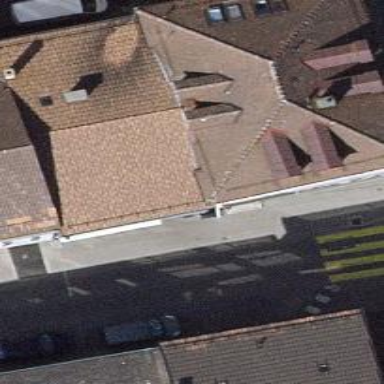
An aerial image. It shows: Restaurant.